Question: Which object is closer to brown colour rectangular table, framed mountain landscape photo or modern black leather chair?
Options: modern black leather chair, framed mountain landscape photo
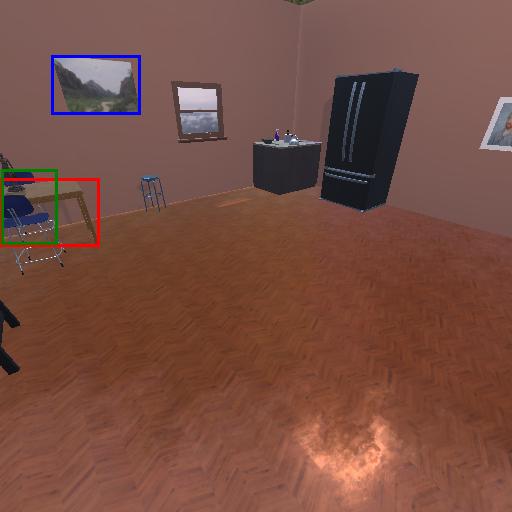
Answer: modern black leather chair